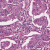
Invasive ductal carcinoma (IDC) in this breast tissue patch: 1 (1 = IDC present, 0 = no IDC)